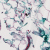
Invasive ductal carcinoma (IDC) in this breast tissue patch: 0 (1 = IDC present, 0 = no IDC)